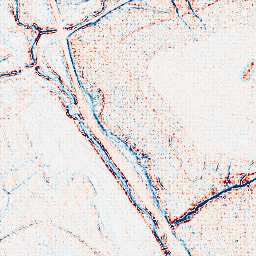
Category: edge_preserving
Decomposition family: bilateral
Decomposition parameters: d: 5
sigma_color: 100
sigma_space: 100
Upsampling method: sinc_hamming
Upsampling parameters: scale: 4
kernel_size: 4
Upsampling scale: 4